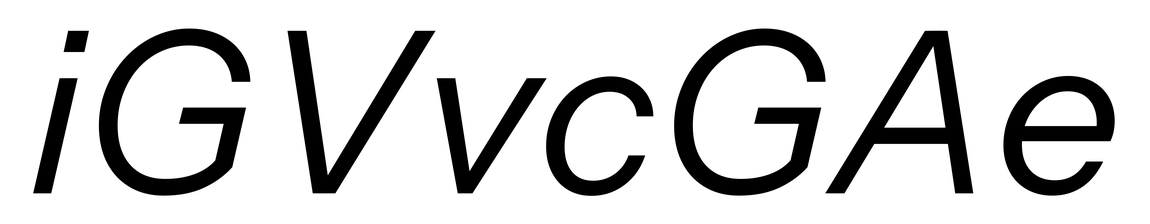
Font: InstrumentSans-Italic_Italic